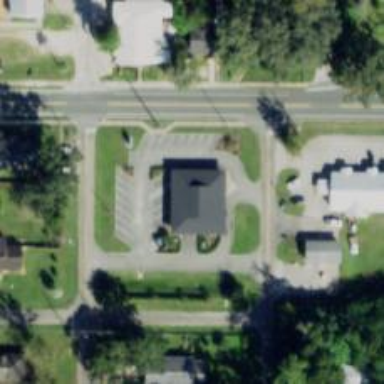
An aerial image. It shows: Pharmacy.